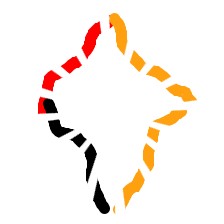
Shape: rhombus